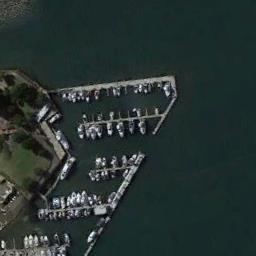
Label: harbor